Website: lowes
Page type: cart
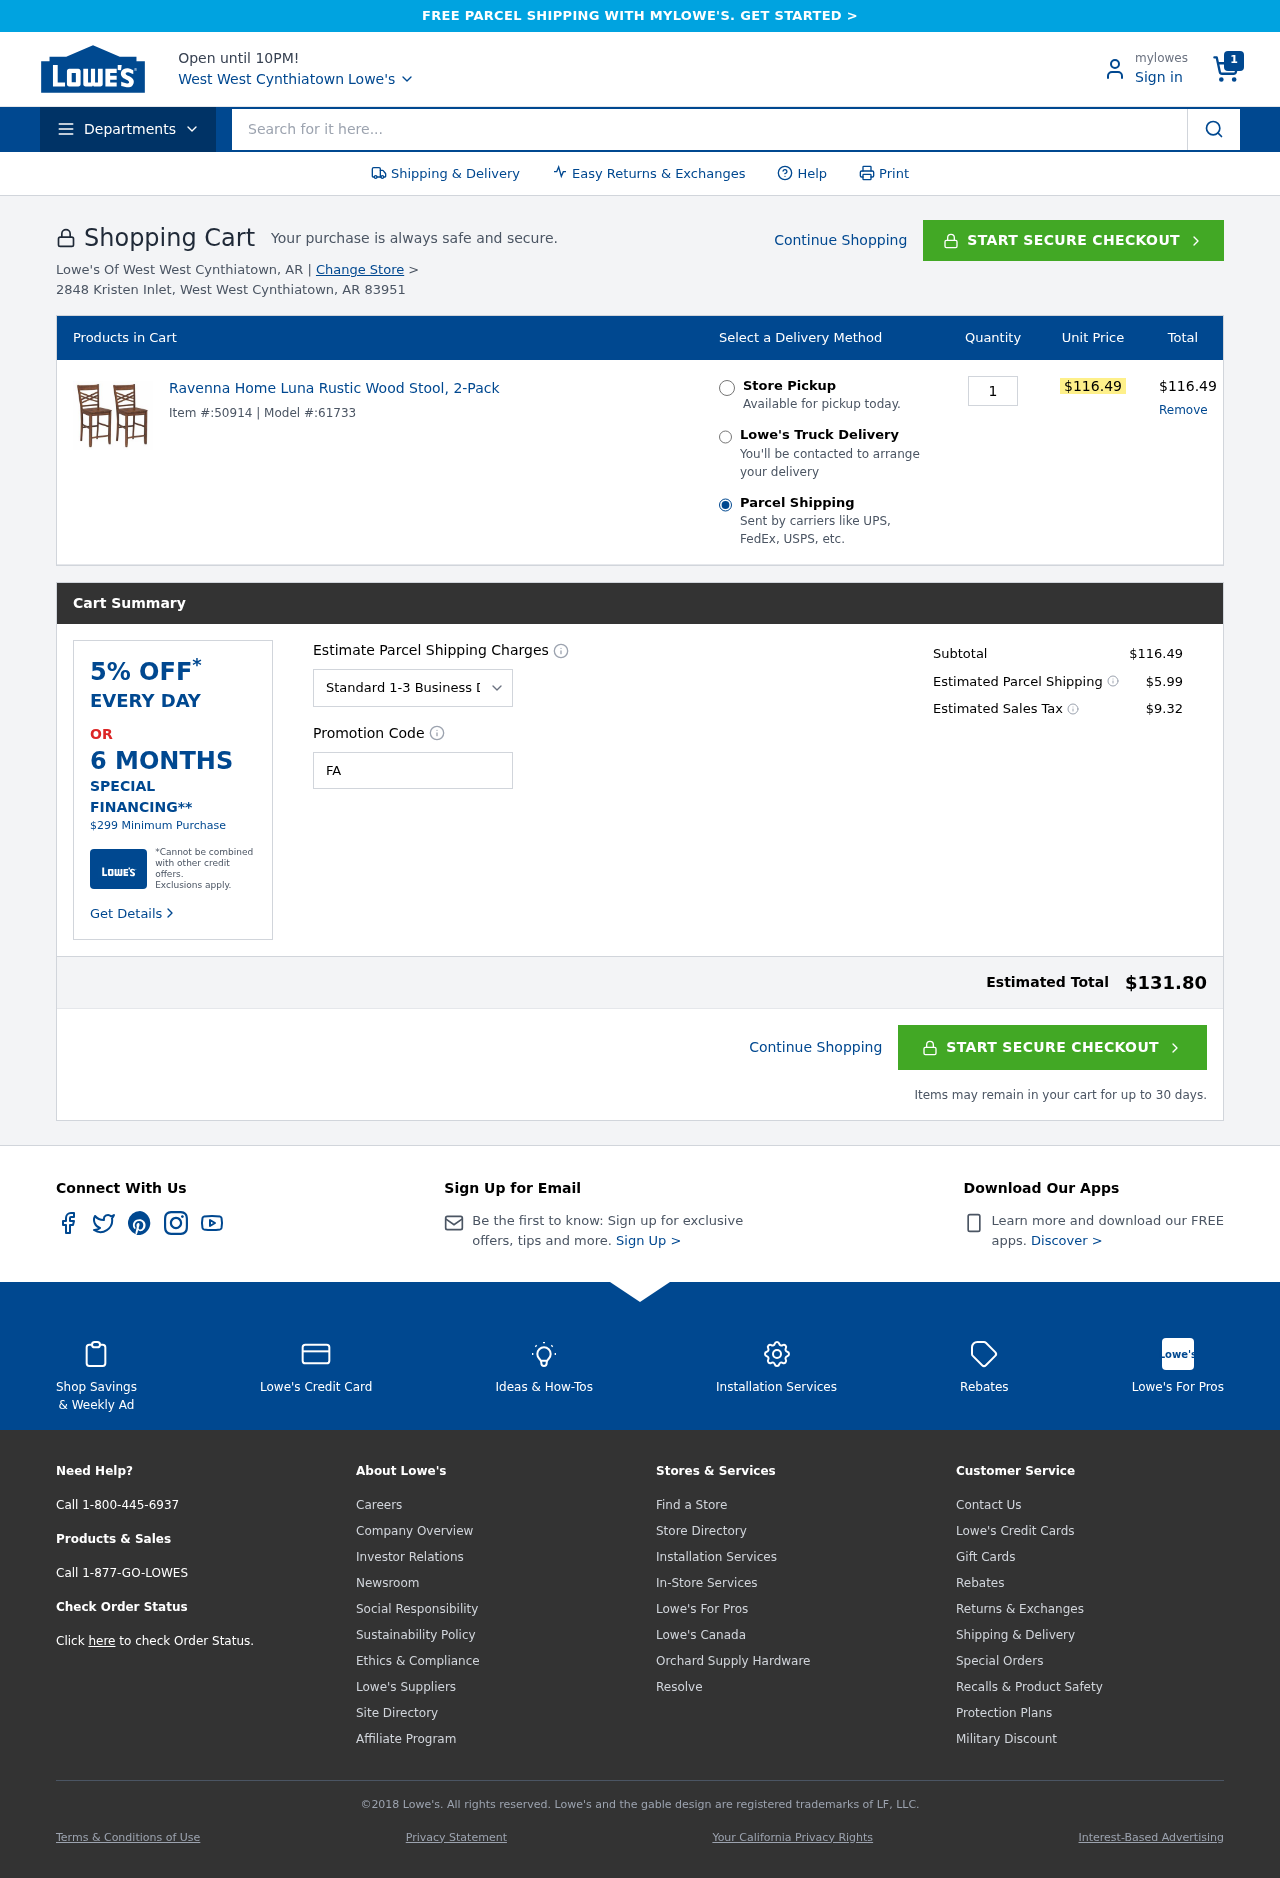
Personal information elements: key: PII_CITY
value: West Cynthiatown
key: PII_CITY
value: West West Cynthiatown
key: PII_POSTCODE
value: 83951
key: PII_PROMO_CODE
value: FALL10
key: PII_STREET
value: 2848 Kristen Inlet
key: PII_STATE_ABBR
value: AR
Product elements: key: PRODUCT1_NAME
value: Ravenna Home Luna Rustic Wood Stool, 2-Pack
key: PRODUCT1_PRICE
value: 116.49
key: PRODUCT1_QUANTITY
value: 1
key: PRODUCT1_MODEL
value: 61733
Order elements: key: ORDER_NUM_ITEMS
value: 1
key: ORDER_ITEM_ID
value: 50914
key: ORDER_LINE_TOTAL
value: $116.49
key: ORDER_SUBTOTAL
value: $116.49
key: ORDER_SHIPPING_COST
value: $5.99
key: ORDER_TAX
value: $9.32
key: ORDER_TOTAL
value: $131.80
Search elements: key: HEADER_SEARCH
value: Search for it here...